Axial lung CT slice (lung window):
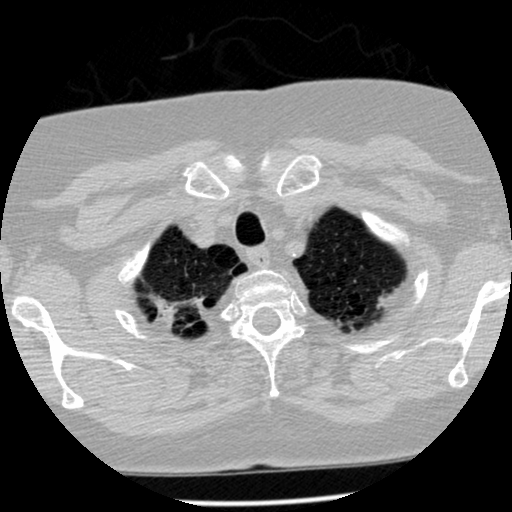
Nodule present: no